Question: I'm building a first person shooter using OpenGL, and I'm trying to get a gun model to float in front of the camera. I've ripped a model from Fallout 3 using a resource decompiler (converted to .obj and loaded in).
However, this is what it looks like on the screen:

Half the gun's triangles are clipped to what appears to be the frustum.
I put it in front of my camera like this:
'''
glPushMatrix();
glLoadIdentity();
glTranslatef(m_GunPos.x, m_GunPos.y, m_GunPos.z);
glRotatef(m_GunRot.x, 1, 0, 0);
glRotatef(m_GunRot.y, 0, 1, 0);
glRotatef(m_GunRot.z, 0, 0, 1);
glScalef(m_GunScale.x, m_GunScale.y, m_GunScale.z);
m_Gun->Render(NULL);
glPopMatrix();
'''
So I save the original 'GL_MODELVIEW' matrix, load the identity matrix, translate my gun to be slightly to the right of my camera and render it. This is my render routine for a SceneNode:
'''
glPushMatrix();
if (m_Model) { m_Model->Render(&final); }
if (m_Children.size() > 0)
{
for (std::vector<SceneNode*>::iterator i = m_Children.begin(); i != m_Children.end(); ++i)
{
(*i)->Render(&final);
}
}
glPopMatrix();
'''
So it renders its own model and any child SceneNode's. Finally, the actual mesh rendering looks like this:
'''
if (m_Material)
{
glEnable(GL_TEXTURE_2D);
glBindTexture(GL_TEXTURE_2D, m_Material->m_TexDiffuse);
}
glEnableClientState(GL_VERTEX_ARRAY);
glEnableClientState(GL_TEXTURE_COORD_ARRAY);
glEnableClientState(GL_NORMAL_ARRAY);
glVertexPointer(3, GL_FLOAT, sizeof(Vec3), &m_Vertex[0]);
glNormalPointer(GL_FLOAT, sizeof(Vec3), &m_Normal[0]);
glTexCoordPointer(2, GL_FLOAT, 0, &m_UV[0]);
glDrawArrays(GL_TRIANGLES, 0, m_Vertex.size());
glDisableClientState(GL_NORMAL_ARRAY);
glDisableClientState(GL_TEXTURE_COORD_ARRAY);
glDisableClientState(GL_VERTEX_ARRAY);
'''
Is there any way to turn off clipping for just the gun? How do other games do this?
Thanks in advance.
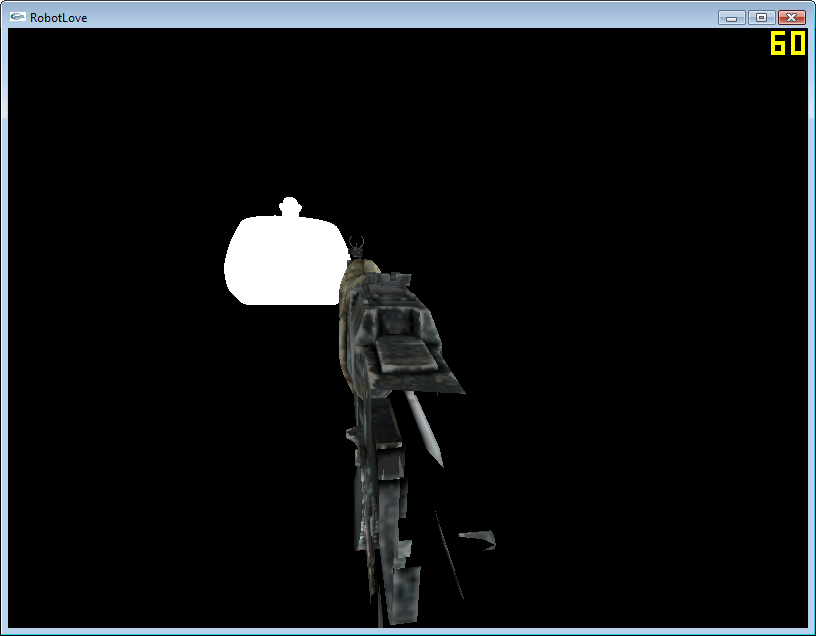
Answer: From the perspective (no pun intended) of OpenGL, the frustrum is just another matrix. You should be able to push the projection matrix, call gluPerspective (or glFrustrum, if you're adventurous) to set znear to a very small value, draw the gun, then pop the projection matrix and draw the rest of the scene (beware, however, that the projection matrix stack is often pretty shallow -- it can be as little as two levels).
One caveat: I've never really thought through how this should affect z-fighting. It might not do any real good -- it could work out the same as if you had the smaller znear value while drawing the whole scene.